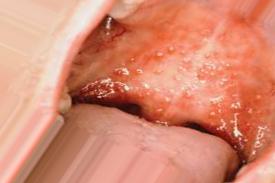
Condition: Mouth Ulcer